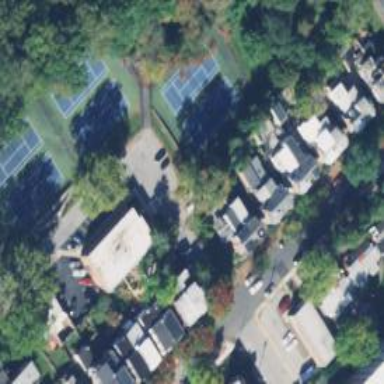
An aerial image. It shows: Tennis court in leisure pitch.